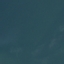
Land use / land cover: SeaLake